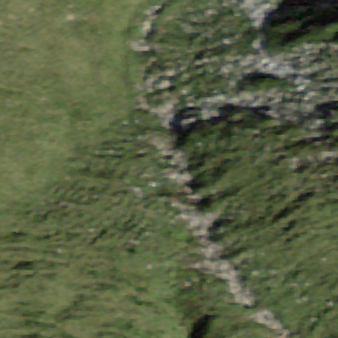
Label: other